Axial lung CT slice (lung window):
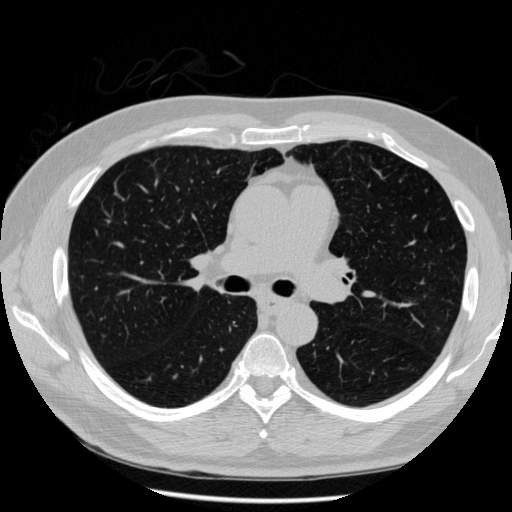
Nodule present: no